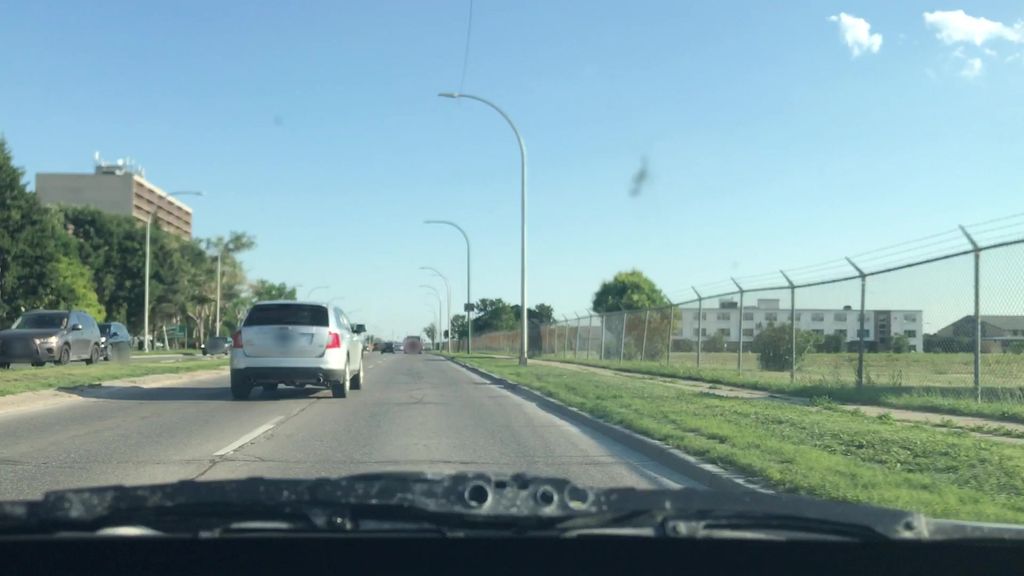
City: winnipeg